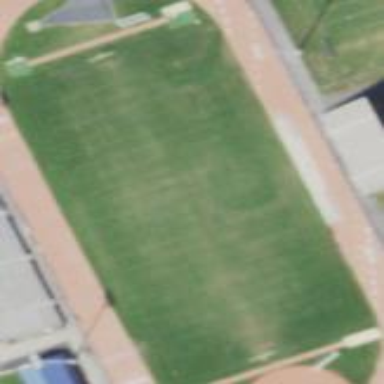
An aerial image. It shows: American football pitch.